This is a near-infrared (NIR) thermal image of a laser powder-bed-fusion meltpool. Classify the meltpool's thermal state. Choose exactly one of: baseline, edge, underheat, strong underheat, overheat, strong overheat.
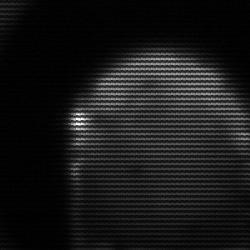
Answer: edge